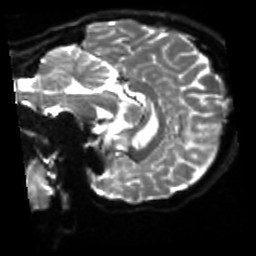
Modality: sbref
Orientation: sagittal
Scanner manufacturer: siemens
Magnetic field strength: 3 T
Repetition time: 4 s
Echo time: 0.0594 s